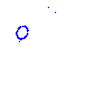
Particle: kaon